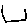
Label: square